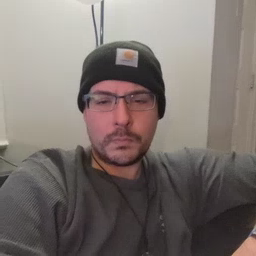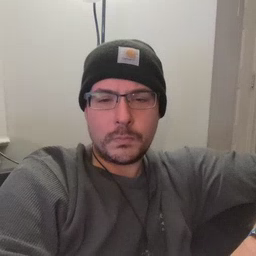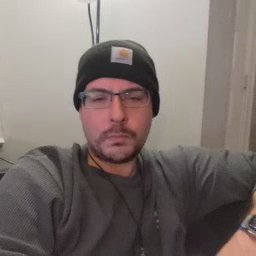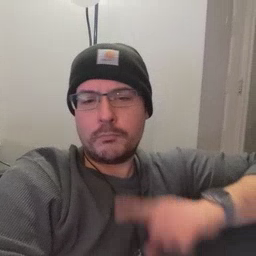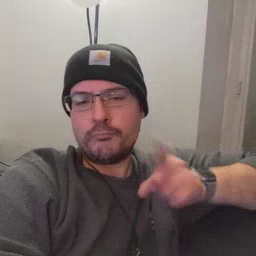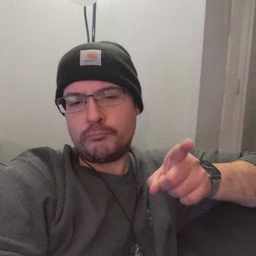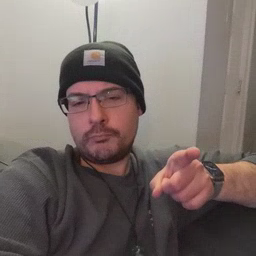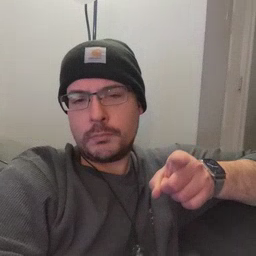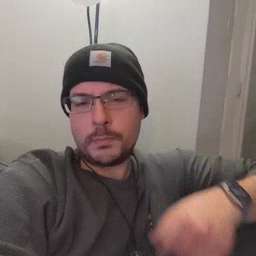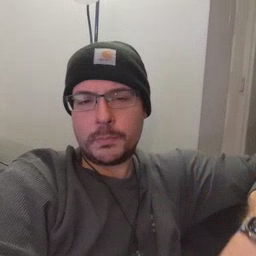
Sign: hesheit